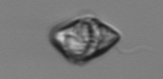
Label: Gyrodinium